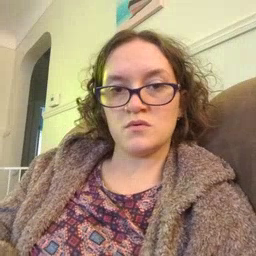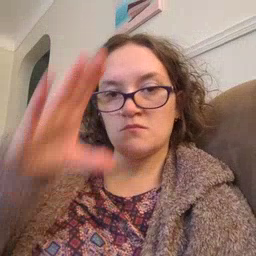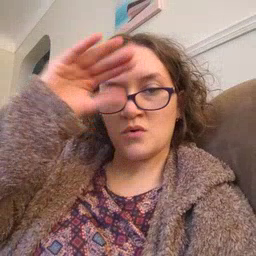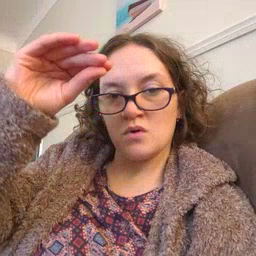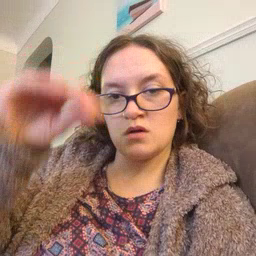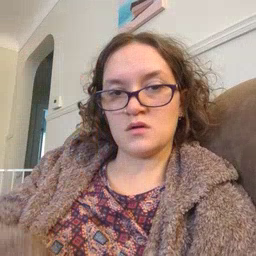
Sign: boy